Question: I am realy close to solving this, but am having a little trouble setting up my Java command line prompt in windows 7. the funny thing is that I can use java & javac like this:
'''
"%javac%"
'''
Why is that ? I.e when I try to say 'javac *.java' , it won't work; and even '%javac% *.java' won't work (ie it gives me "'java' is not recognized as an internal or external command,operable program or batch file -" ), but '"%javac%"' works; .. here is a SS of my "Envir. Variables" -

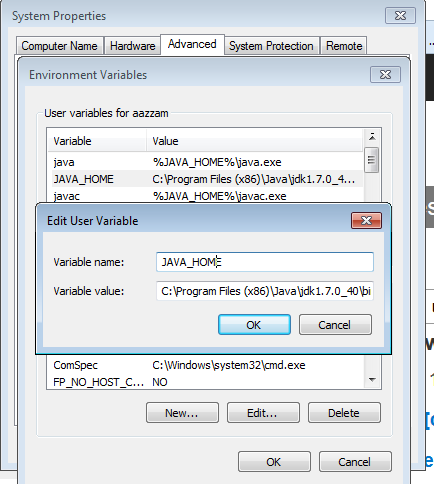
Answer: Based on your comment that you do not have 'jdk bin' folder in your 'PATH' environment variable. Add '\path o\jdk.versionin' to your 'PATH' variable, preceded by a semicolon ';'. You have to add, not overwrite the variable.